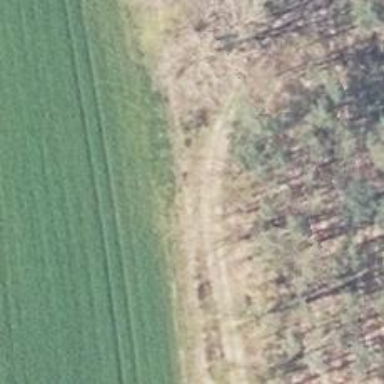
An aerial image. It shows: Sandy track road with grade3 tracktype.